Question: Where do you usually grab graphics for your iPhone apps?
Are any free official repos from Apple or one have to buy everything from thirdparty artists?
For example, does anyone know where I can find close button image like one one on this screenshot? Or it is private image?

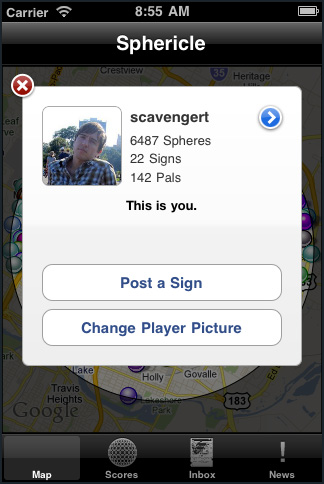
Answer: Apple doesn't really provide any images other than the system tab- and bar-button items. Most developers just end up making their own or getting them from third parties, paid or otherwise. A search for "iPhone UI template" might well turn up something like what you're after, probably for free or on reasonable licensing terms.
If you're looking specifically for a "close"/"delete" button, I <URL>, though it looks more like the system one than the one in the image you posted; you're free to use it if you like.